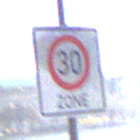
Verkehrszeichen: BeginnZone30
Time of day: MorningAfternoon
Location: Outdoor (Urban)
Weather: Overcast
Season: NotSpecified
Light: Natural